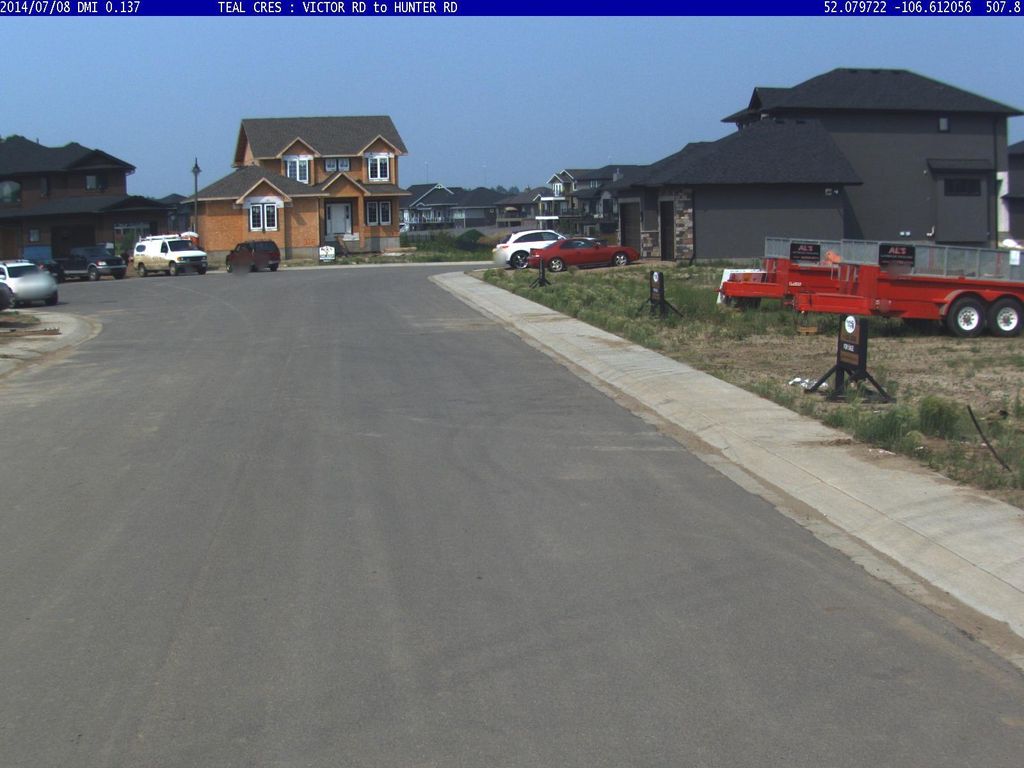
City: saskatoon